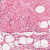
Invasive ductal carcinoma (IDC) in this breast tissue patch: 0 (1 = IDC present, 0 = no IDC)